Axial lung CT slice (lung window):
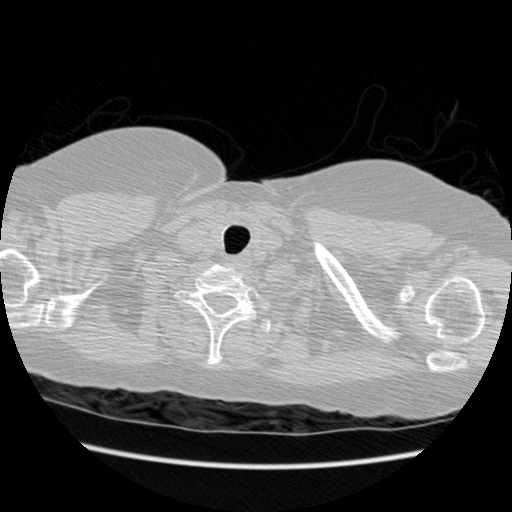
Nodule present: no